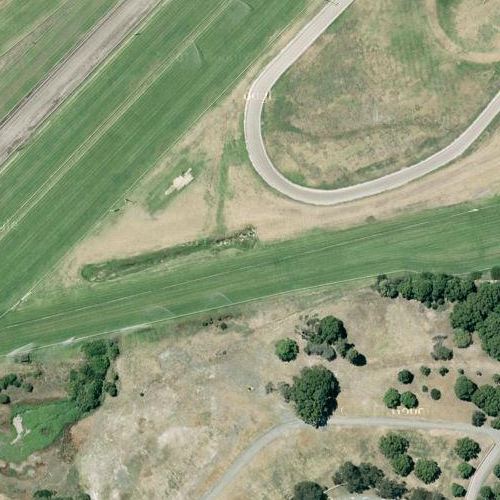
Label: sydney